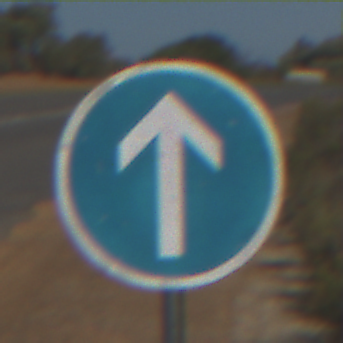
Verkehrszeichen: VorgeschriebeneFahrtrichtungGeradeaus
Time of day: MorningAfternoon
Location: Outdoor (Nature)
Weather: Clear
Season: NotSpecified
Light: Natural